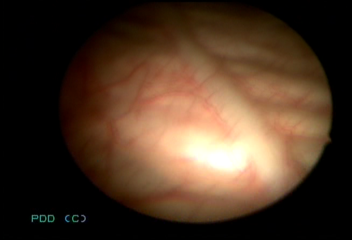
Modality: WLC
Class: Normal mucosa
Bladder cancer association: No